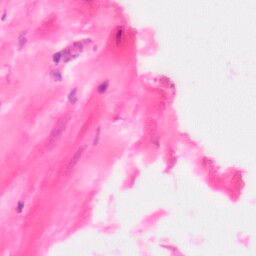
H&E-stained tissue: Colon